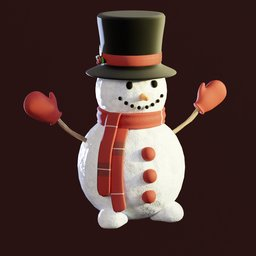
Label: decoration